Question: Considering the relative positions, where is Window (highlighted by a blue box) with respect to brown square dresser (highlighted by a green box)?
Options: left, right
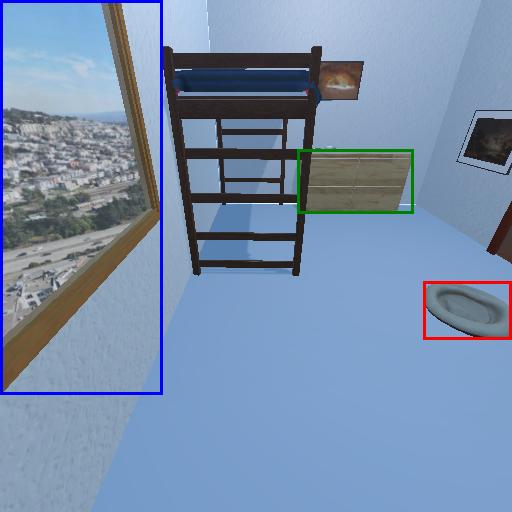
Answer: left